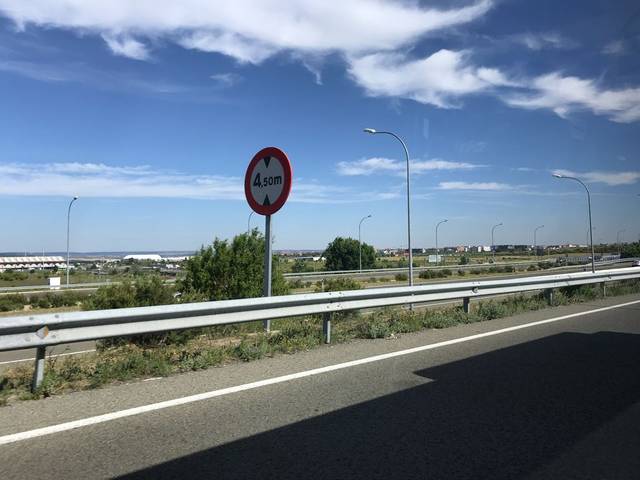
Region: Spain
Coordinates: 40.489, -3.602